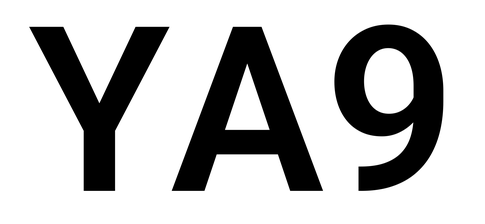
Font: Roboto_SemiBold